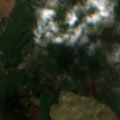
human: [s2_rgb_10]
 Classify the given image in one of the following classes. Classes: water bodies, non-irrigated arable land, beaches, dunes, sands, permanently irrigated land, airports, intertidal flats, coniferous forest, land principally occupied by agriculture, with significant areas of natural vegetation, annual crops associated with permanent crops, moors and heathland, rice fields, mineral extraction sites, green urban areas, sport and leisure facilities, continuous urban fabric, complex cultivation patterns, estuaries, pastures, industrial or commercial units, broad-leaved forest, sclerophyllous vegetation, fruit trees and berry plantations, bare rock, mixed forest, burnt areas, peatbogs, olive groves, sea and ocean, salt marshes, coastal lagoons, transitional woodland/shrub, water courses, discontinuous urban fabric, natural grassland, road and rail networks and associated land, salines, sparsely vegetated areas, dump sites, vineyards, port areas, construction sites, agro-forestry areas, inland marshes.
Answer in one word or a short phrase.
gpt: non-irrigated arable land, pastures